Brain MRI, t1w sequence, axial 2D slice.
Patient: age 35, sex F, weight 95 kg, height 1.95 m
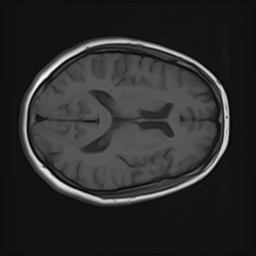